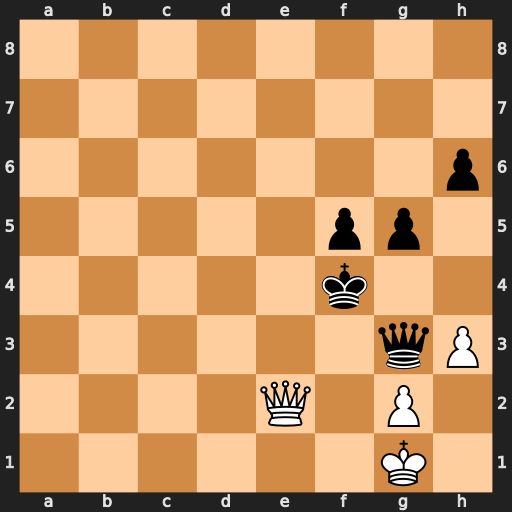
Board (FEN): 8/8/7p/5pp1/5k2/6qP/4Q1P1/6K1
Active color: w
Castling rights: -
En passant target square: -
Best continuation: Qc4+ Ke5 Qc7+ Kf6 Qxg3